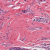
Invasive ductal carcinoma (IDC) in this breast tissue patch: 0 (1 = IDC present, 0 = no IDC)